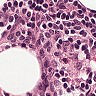
Metastatic tissue present: no